Aerial crown-view tile of a tropical tree (Barro Colorado Island, Panama), acquired 20240611:
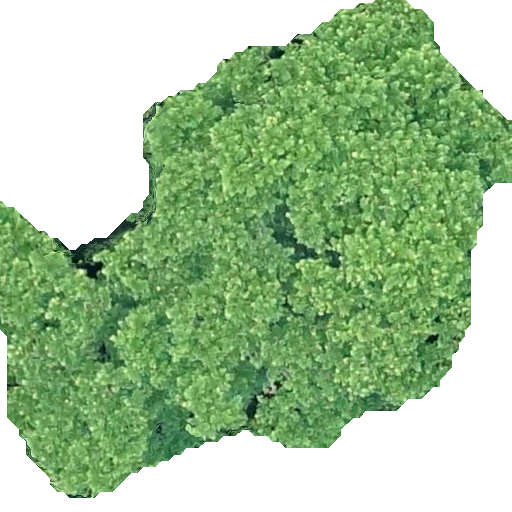
Species: Simarouba amara
GBIF accepted scientific name: Simarouba amara
Crown area: 261.832 m²